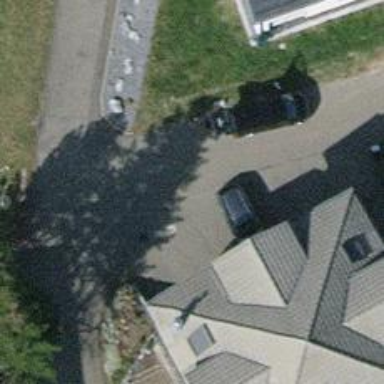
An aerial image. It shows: Residential road.